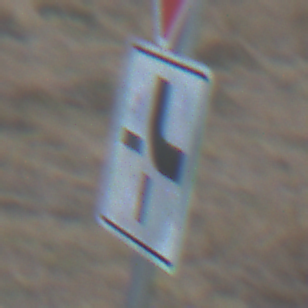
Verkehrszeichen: VerlaufVorfahrtsstrasse4
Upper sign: VorfahrtGewaehren
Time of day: SunriseSunset
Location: Outdoor (Nature)
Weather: Clear
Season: Winter
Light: Natural